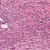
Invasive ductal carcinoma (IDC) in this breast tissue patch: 1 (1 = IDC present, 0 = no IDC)